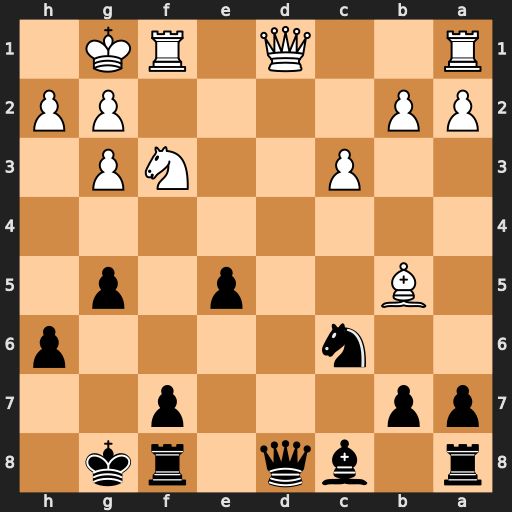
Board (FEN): r1bq1rk1/pp3p2/2n4p/1B2p1p1/8/2P2NP1/PP4PP/R2Q1RK1
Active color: b
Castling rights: -
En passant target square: -
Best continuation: Qb6+ Rf2 Qxb5